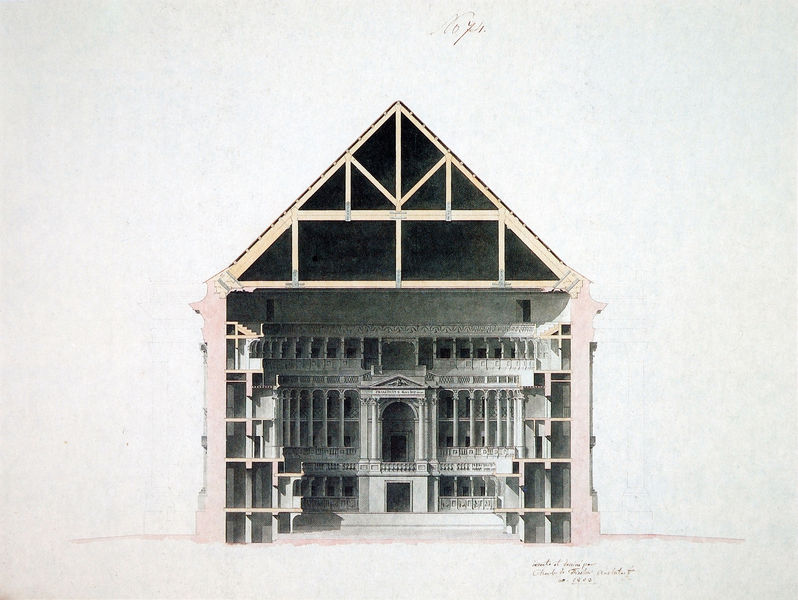
Titel: Oper in Wien, Querschnitt
Künstler: Carl von Fischer
Standort: München
Institution: Architektursammlung der Technischen Universität
Schlagwörter: schatten, weiß, aquarell, fenster, grau, holz, licht, pfeiler, raum, schwarz, skizze, stützen, säule, säulen, tür, zeichnung, zimmer, dach, gebäude, haus, muster, wand, architektur, sockel, stein, signatur, brüstung, kirche, boden, innen, oper, theater, stock, deutschland, balkon, schrift, modell, ansicht, bogen, fassade, türen, studie, fischer, giebel, mauer, graphik, türe, loge, rang, saal, rundbogen, treppe, treppen, stuck, balken, innenansicht, stufen, tor, galerie, logen, foto, bögen, wände, eingang, arkade, loggia, gerüst, palast, stockwerk, symmetrisch, schnitt, illustration, text, beschriftung, dachstuhl, entwurf, arkaden, fries, portal, gesims, eiß, portikus, struktur, konstruktion, rötlich, fachwerk, etagen, geschosse, plan, tempel, wien, einblick, stockwerke, querschnitt, handschrift, dachboden, mäander, geschoss, dachbalken, gebälk, dachgeschoss, aufriss, ädikula, bauplan, satteldach, gänge, aedicula, gebaude, konstruktin, first, architektonisch, baukunst, sall, königsloge, dach architektur